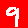
Digit: 9